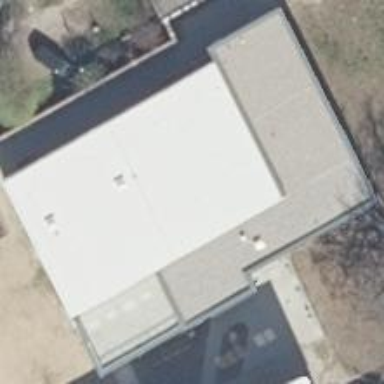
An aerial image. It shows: School building.